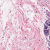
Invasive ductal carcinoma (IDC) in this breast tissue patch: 0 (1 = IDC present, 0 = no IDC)